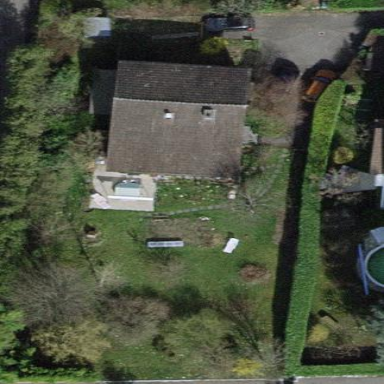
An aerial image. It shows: Garden enclosed by fence.